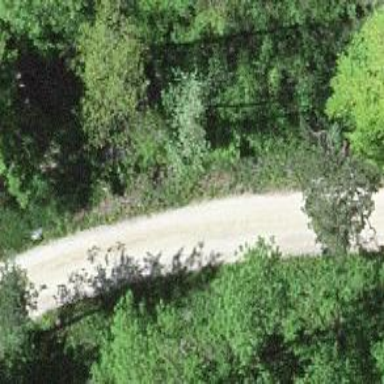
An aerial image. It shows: Unpaved track with grade2 tracktype.